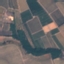
Label: PermanentCrop